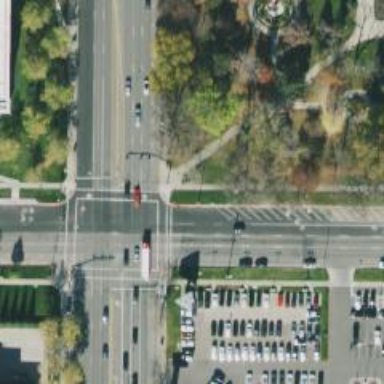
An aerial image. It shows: Crossing with marked lines on the road.